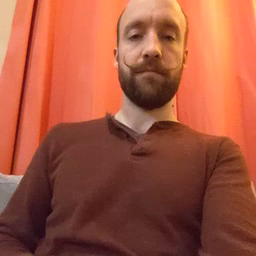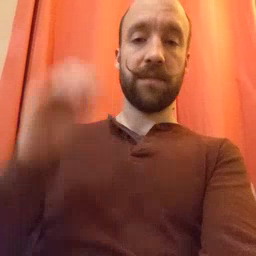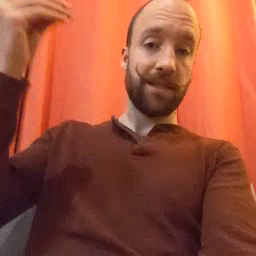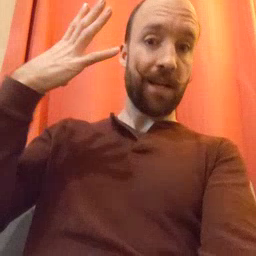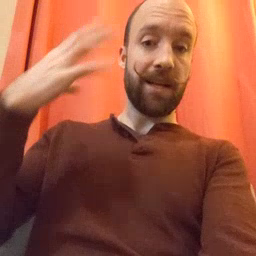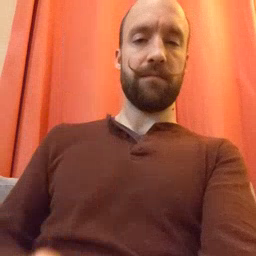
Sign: sun